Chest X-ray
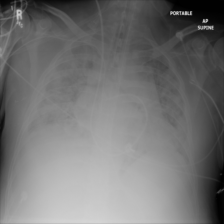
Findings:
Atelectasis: negative
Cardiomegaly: negative
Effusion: negative
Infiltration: negative
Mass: negative
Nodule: negative
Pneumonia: negative
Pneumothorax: negative
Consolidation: negative
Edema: negative
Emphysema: negative
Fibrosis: negative
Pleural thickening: negative
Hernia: negative